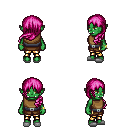
a pixel art fantasy rpg character, female body template, orc, green skin, leather chest armor, gold greaves, pink left-swept hairstyle, bracelets, white slippers, four views (front, back, left, right), 2x2 character sprite sheet, small pixel art, hard edges, no anti-aliasing